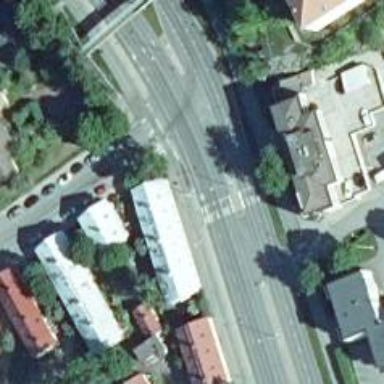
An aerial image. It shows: Secondary road with asphalt surface.